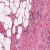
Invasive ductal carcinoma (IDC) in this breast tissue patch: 0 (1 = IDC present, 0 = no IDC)